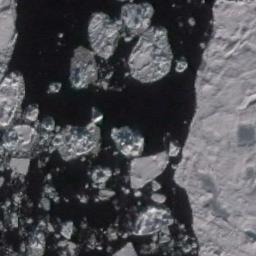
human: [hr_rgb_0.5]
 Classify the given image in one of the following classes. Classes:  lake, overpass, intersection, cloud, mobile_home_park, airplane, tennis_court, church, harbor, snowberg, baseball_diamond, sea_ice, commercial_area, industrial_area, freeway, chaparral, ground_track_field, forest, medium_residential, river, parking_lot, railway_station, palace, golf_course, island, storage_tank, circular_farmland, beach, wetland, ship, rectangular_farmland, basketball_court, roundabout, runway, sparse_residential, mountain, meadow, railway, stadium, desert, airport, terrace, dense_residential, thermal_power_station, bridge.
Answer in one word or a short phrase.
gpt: sea_ice